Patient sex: M
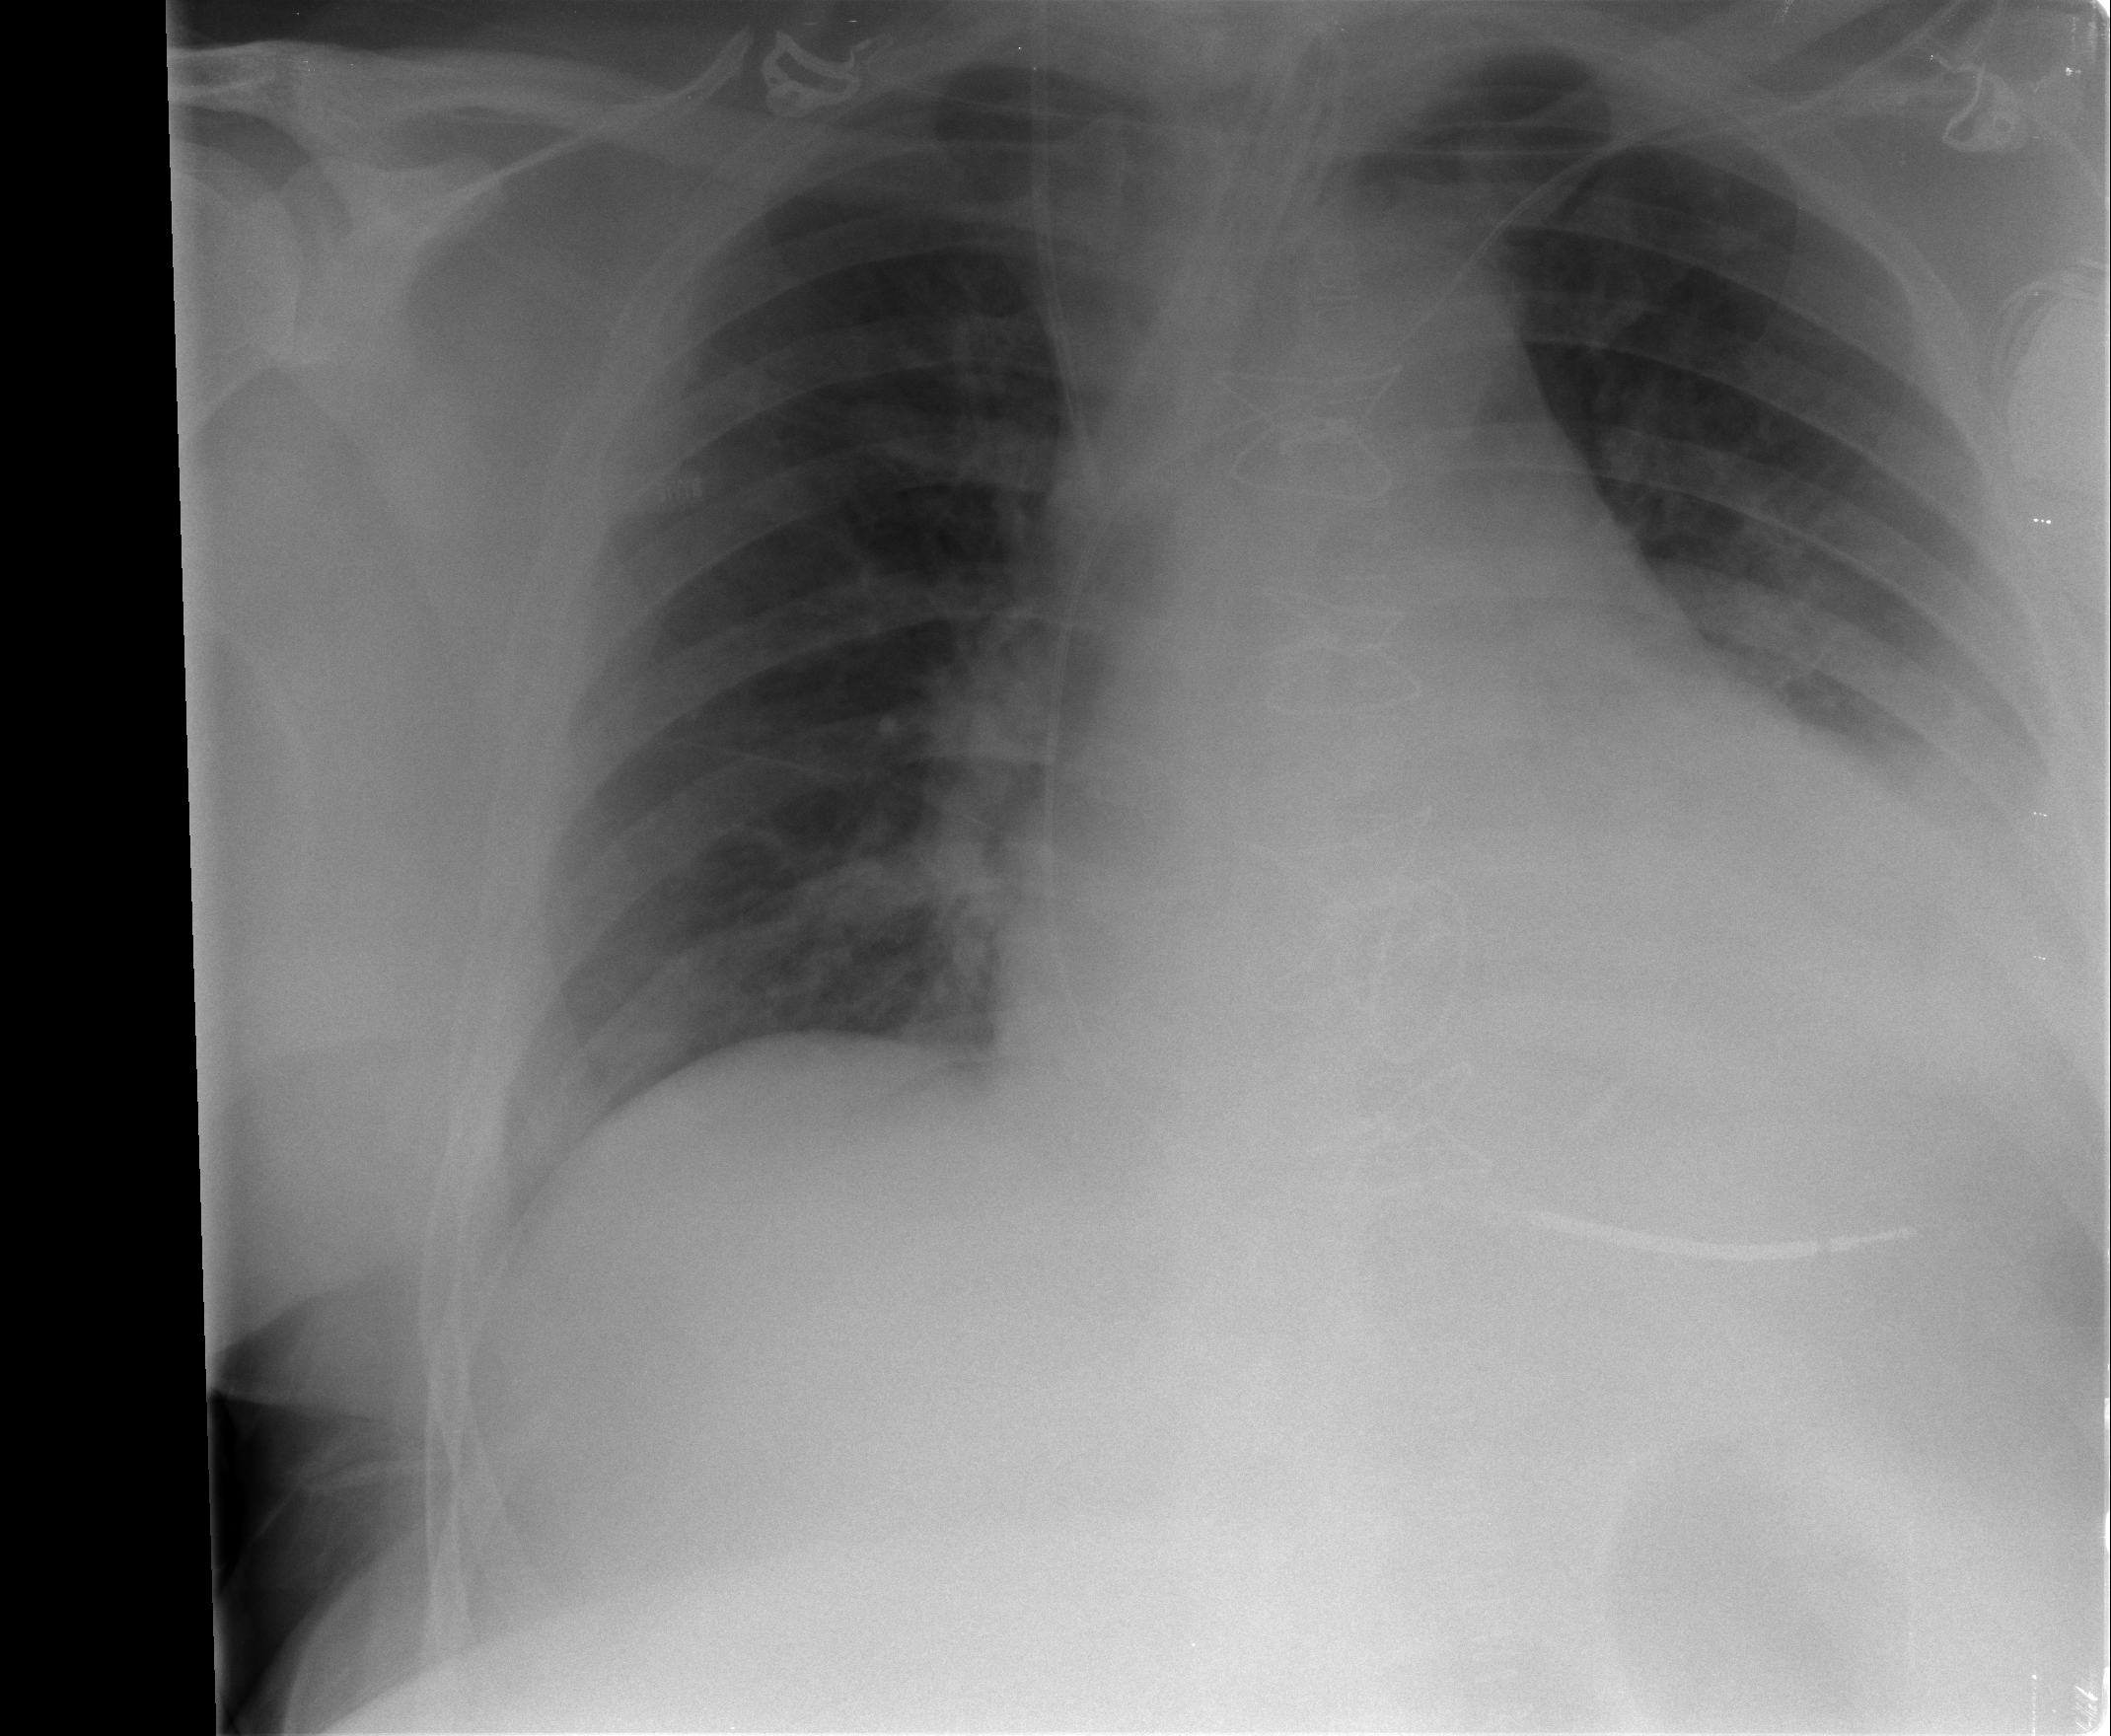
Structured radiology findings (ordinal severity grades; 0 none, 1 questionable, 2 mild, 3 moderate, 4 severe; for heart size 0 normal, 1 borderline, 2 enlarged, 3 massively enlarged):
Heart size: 2
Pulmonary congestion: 0
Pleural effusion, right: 0
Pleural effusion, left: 2
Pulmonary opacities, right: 0
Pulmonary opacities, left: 0
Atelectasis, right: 2
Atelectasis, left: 2